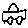
Label: car